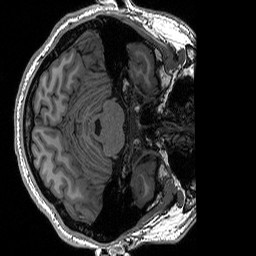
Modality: T1w
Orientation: axial
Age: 22
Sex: male
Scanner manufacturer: siemens
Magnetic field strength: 3 T
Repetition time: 2.53 s
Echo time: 0.0033 s